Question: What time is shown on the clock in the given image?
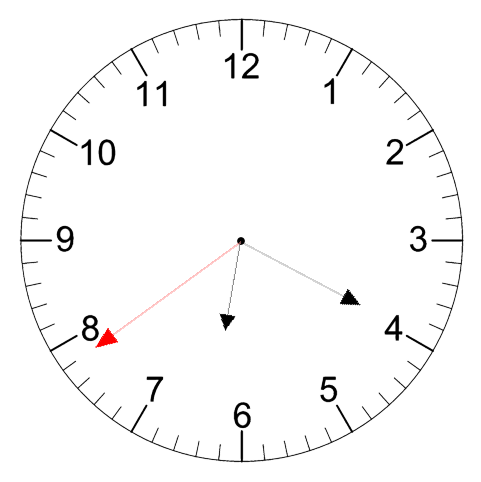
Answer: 06:19:39